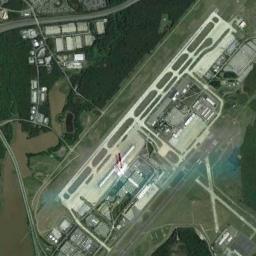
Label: airport